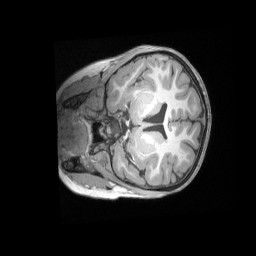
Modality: T1w
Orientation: coronal
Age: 5
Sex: female
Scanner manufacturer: siemens
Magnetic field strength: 3 T
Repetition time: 2.53 s
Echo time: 0.00164 s